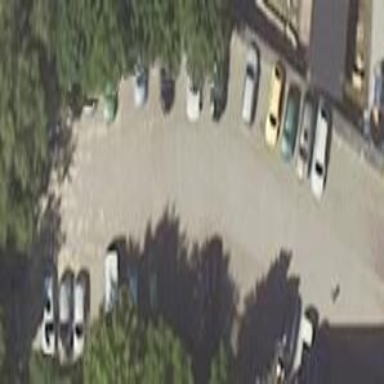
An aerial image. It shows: Street side parking area.